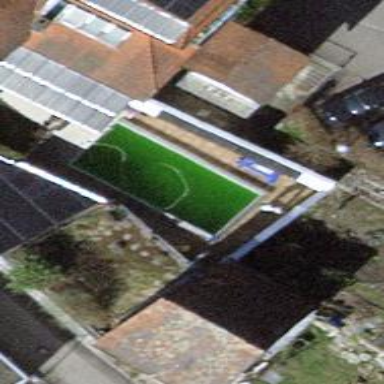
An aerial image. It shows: Swimming pool located in leisure land.